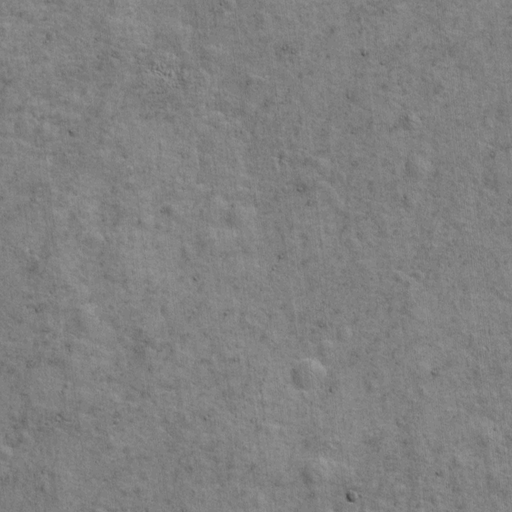
Classes present: Background